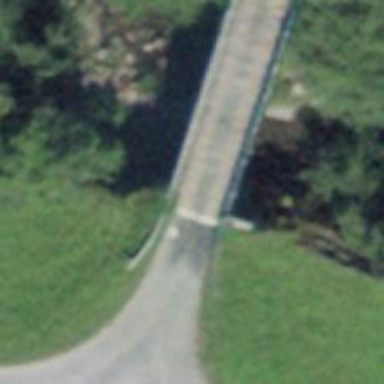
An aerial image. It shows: Track road with bridge.